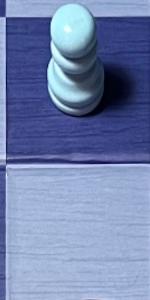
Label: Empty